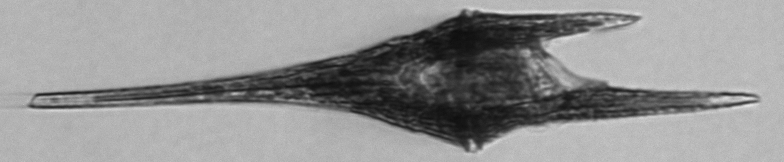
Label: Tripos_furca